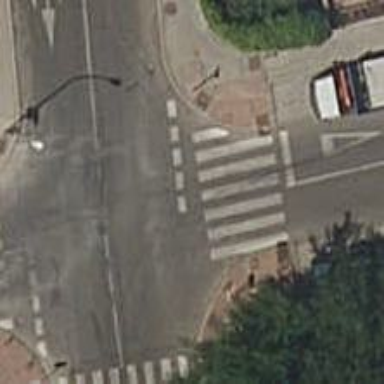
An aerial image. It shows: Uncontrolled road crossing with markings.